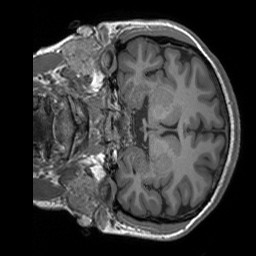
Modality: T1w
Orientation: coronal
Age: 18
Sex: female
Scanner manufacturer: siemens
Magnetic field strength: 3 T
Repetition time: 1.9 s
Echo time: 0.00252 s